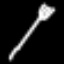
Label: fork